Question: Im not sure if is correct to have 3 self-references or if there is some othe way to confront this scenario.
I have a table/entity "Animal" (with all kind of basic fields like id, name, description...) and i want to represent that a specific animal (a dog for example):
"loves" some animals (lets say... tortoises and cows)
"hates" some other animals (cats, chickens)
and "is neutral" with other animals (pigs and horses)
The only possible way i see of modelling this schema is like in the picture. The 3 relations are many to many (NM) so i end up creating 3 more tables to store the relations between animals

There is a better way to represent the scenario?
Am i missing something or doing something wrong?
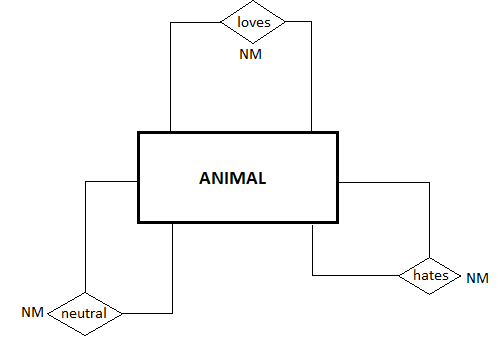
Answer: You could model it the way I describe below which only takes three tables and would allow you to have conditions like "Dogs hate cats" but "Cats love dogs".
'''
animals
id unsigned int(P)
name varchar(10)
+----+----------+
| id | name |
+----+----------+
| 1 | dog |
| 2 | cat |
| 3 | cow |
| 4 | tortoise |
| 5 | chicken |
| 6 | pig |
| 7 | horse |
| .. | ........ |
+----+----------+
animals_feelings
id unsigned int(P)
source_id unsigned int(F animals.id)
feeling_id unsigned int(F feelings.id)
target_id unsigned int(F animals.id)
+----+-----------+------------+-----------+
| id | source_id | feeling_id | target_id |
+----+-----------+------------+-----------+
| 1 | 1 | 2 | 2 |
| 2 | 1 | 1 | 3 |
| 3 | 1 | 1 | 4 |
| 4 | 1 | 3 | 6 |
| 5 | 1 | 3 | 7 |
| .. | ......... | .......... | ......... |
+----+-----------+------------+-----------+
feelings
id unsigned int(P)
description varchar(10)
+----+-------------+
| id | description |
+----+-------------+
| 1 | loves |
| 2 | hates |
| 3 | is neutral |
| .. | ........... |
+----+-------------+
'''